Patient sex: M
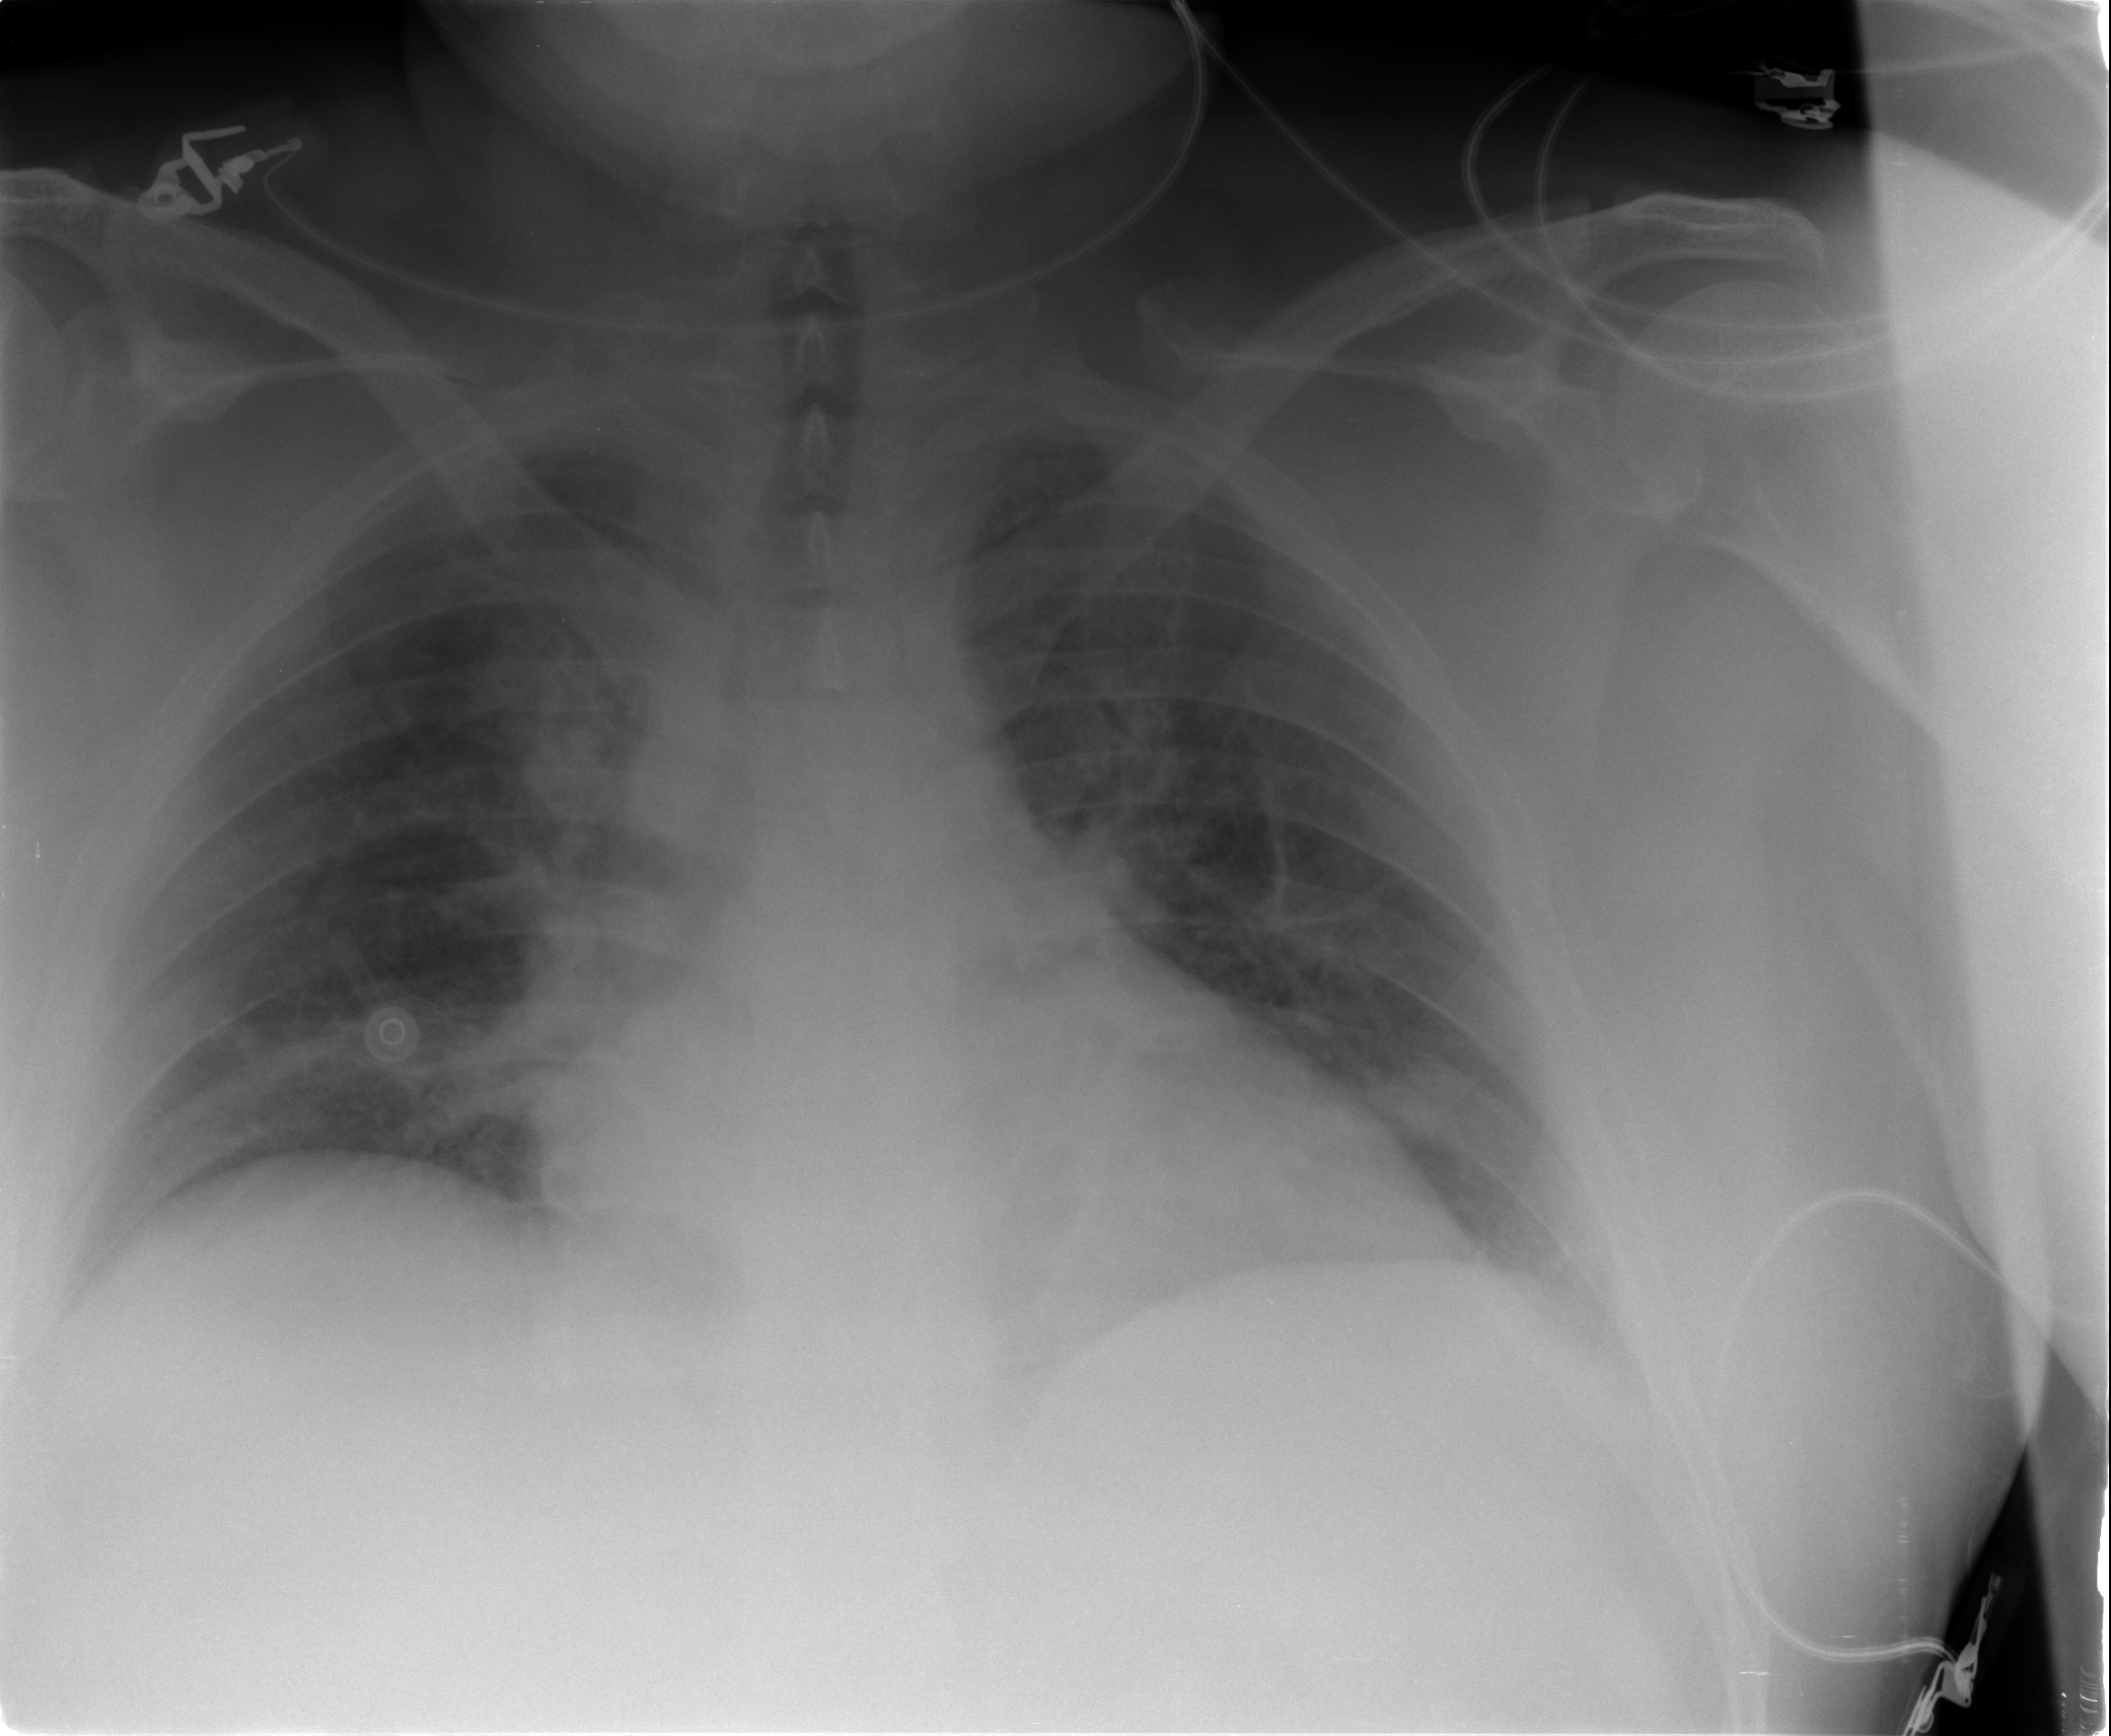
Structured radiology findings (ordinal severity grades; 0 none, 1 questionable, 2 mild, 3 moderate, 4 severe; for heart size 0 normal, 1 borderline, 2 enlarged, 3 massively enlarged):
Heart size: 1
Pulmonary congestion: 2
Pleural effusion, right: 2
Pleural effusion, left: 2
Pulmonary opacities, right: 1
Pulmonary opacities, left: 1
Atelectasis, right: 2
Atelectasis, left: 2